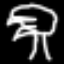
Label: palm tree